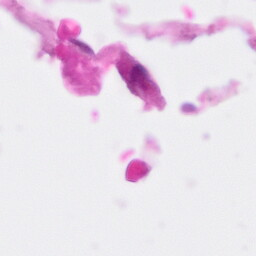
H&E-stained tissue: Pancreatic